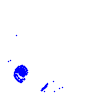
Particle: kaon